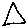
Label: triangle